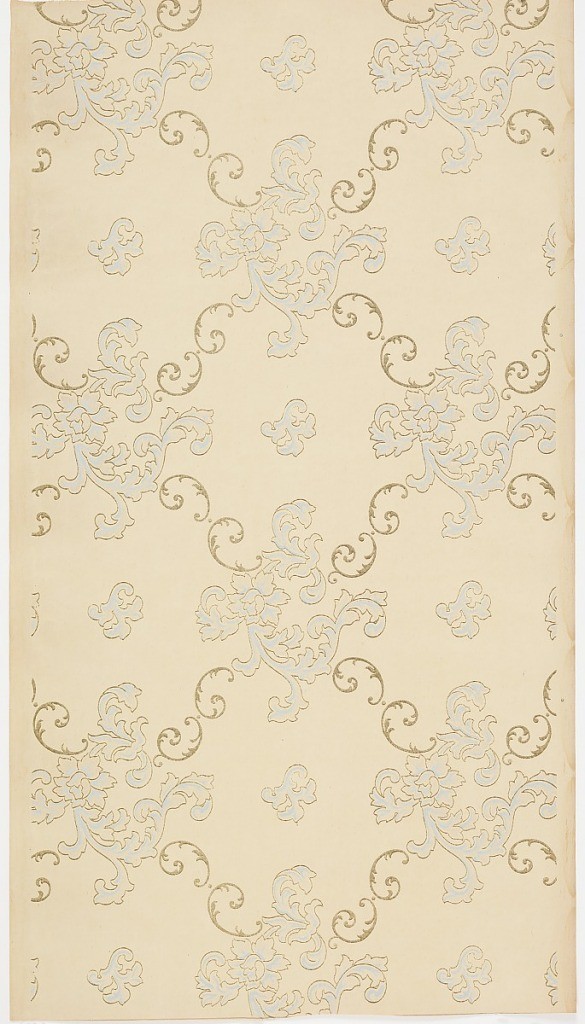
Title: Ceiling paper
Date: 1905–1915
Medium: Machine-printed paper, liquid mica
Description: Lattice pattern of scrolls with medallions of scrolling foliage and flowers. Printed in light blue, white liquid mica and gold liquid mica on pink-beige ground.